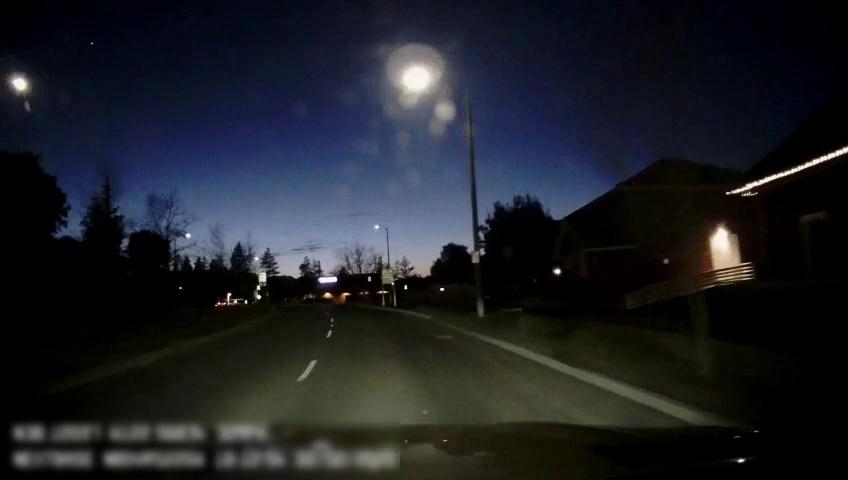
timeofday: Night
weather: Other
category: Drivable Space
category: Lanes | Current Lane
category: Traffic | Signs